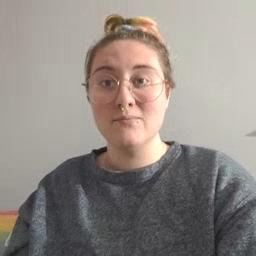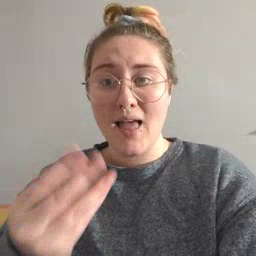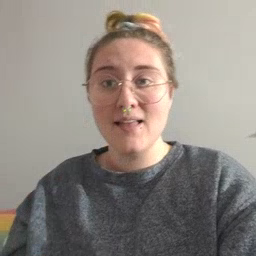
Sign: wet